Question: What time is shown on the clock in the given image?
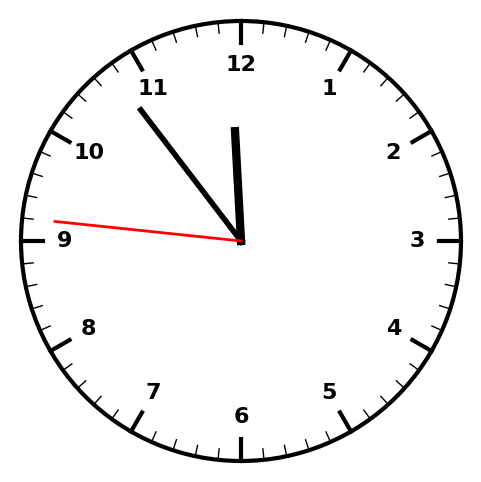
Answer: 11:53:46